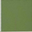
Piece: xx